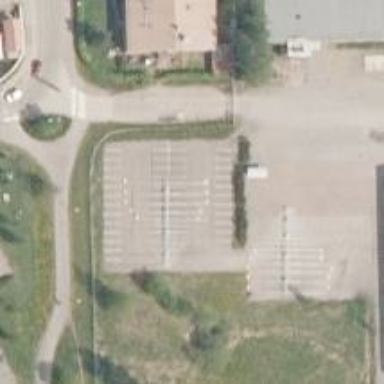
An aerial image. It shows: Parking area with surface.